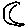
Label: moon